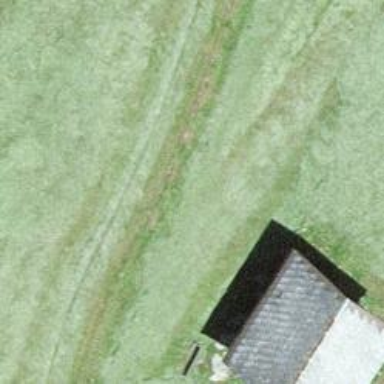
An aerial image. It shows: Track with grade 4 track type.